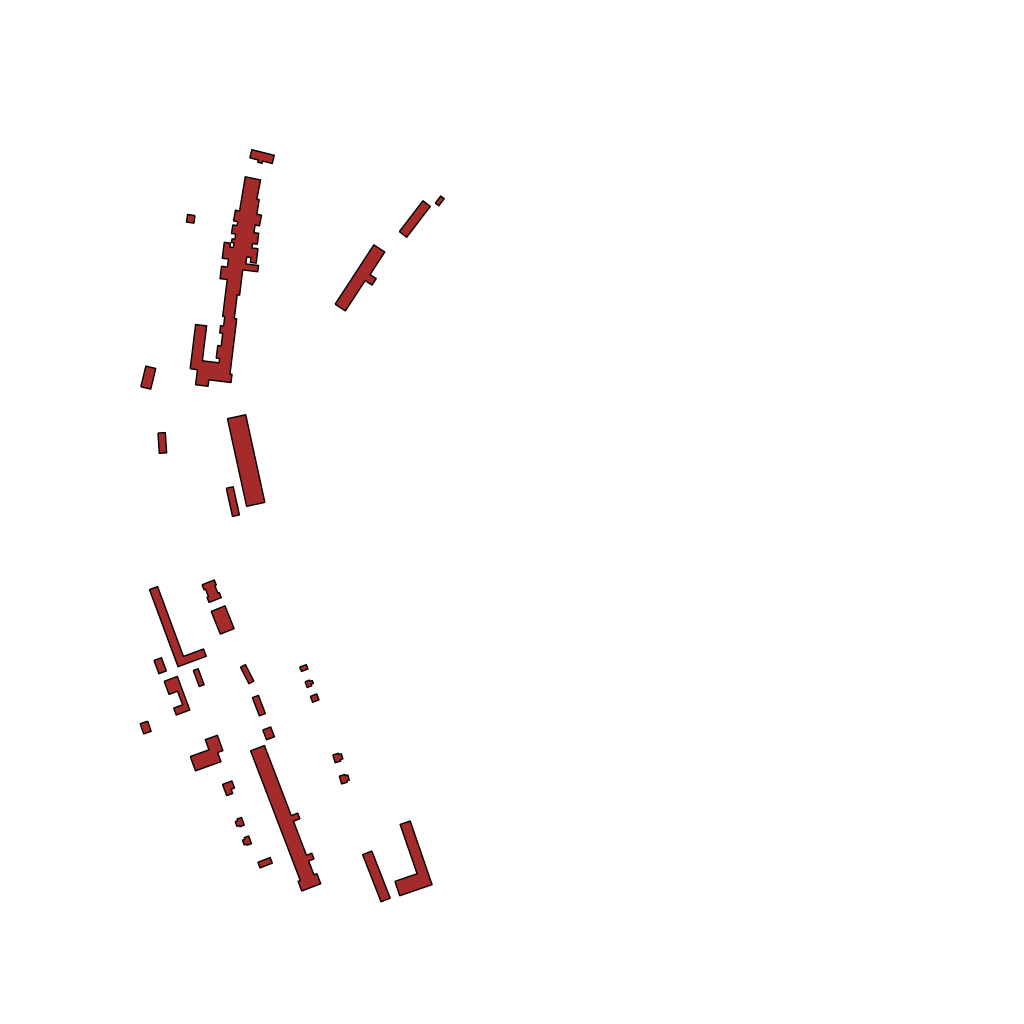
Tags: overhead vector_map, industrial, residential, individual_rise, density_1, Facility, 1.0 km²